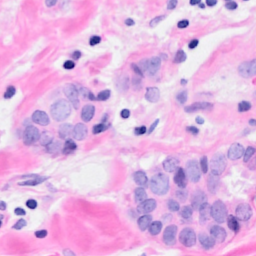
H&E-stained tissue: Breast